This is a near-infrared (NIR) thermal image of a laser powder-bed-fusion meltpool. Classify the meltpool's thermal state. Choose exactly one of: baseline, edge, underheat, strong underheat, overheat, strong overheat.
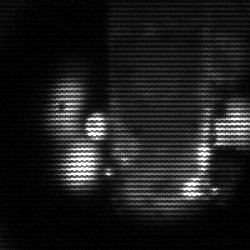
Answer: strong underheat